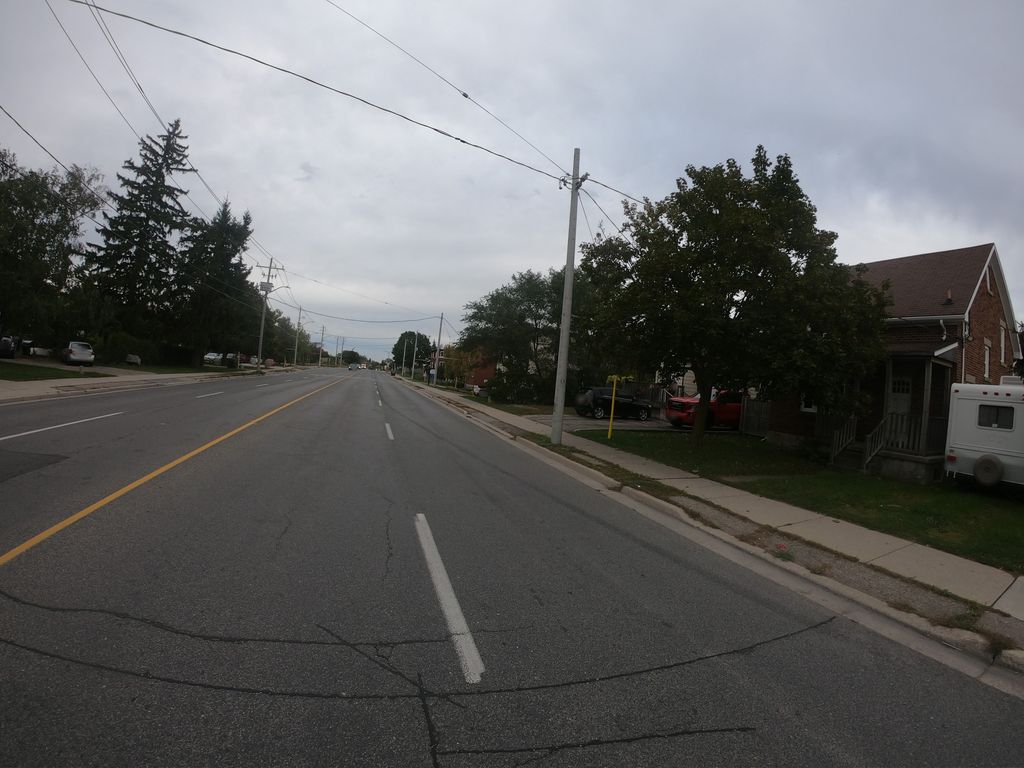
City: kitchener-waterloo